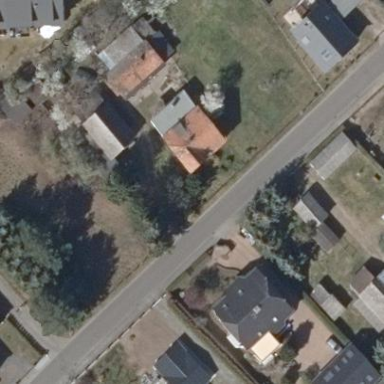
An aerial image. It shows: Residential road area.